Question: I'm trying to match <URL>.

In order to get an overview, I store only of the equivalent strings of a given necklace as a "representative". As to check if I've stored a candidate necklace, I need a function to normalize any given string representation. As a kind of pseudo code, I wrote a function in Python:
'''
import collections
def normalized(s):
q = collections.deque(s)
l = list()
l.append(''.join(q))
for i in range(len(s)-1):
q.rotate(1)
l.append(''.join(q))
l.sort()
return l[0]
'''
For all the string representations in the above example necklace, this function returns '"AABC"', which comes first alphabetically.
Since I'm relatively new to Python, I wonder - if I'd start implementing an application in Python - would this function be already "good enough" for production code? In other words: Would an experienced Python programmer use this function, or are there obvious flaws?
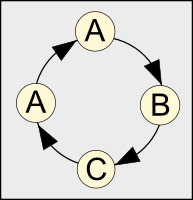
Answer: If I understand you correctly you first need to construct all circular permutations of the input sequence and then determine the (lexicographically) smallest element. That is the root of your symbol loop.
Try this:
'''
def normalized(s):
L = [s[i:] + s[:i] for i in range(len(s))]
return sorted(L)[0]
'''
This code works only with strings, no conversions between queue and string as in your code. A quick timing test shows this code to run in 30-50% of the time.
It would be interesting to know the length of 's' in your application. As all permutations have to be stored temporarily len(s)^2 bytes are needed for the temp list 'L'. Hopefully this is not a constraint in your case.
Today I stumbled upon the observation that if you concatenate the original string to itself it will contain all rotations as substrings. So the code will be:
'''
def normalized4(s):
ss = s + s # contains all rotations of s as substrings
n = len(s)
return min((ss[i:i+n] for i in range(n)))
'''
This will indeed run faster as there is only one concatination left plus n slicings. Using stringlengths of 10 to 10**5 the runtime is between 55% and 66% on my machine, compared to the min() version with a generator.
Please note that you trade off speed for memory consumption (2x) which doesn't matter here but might do in a different setting.